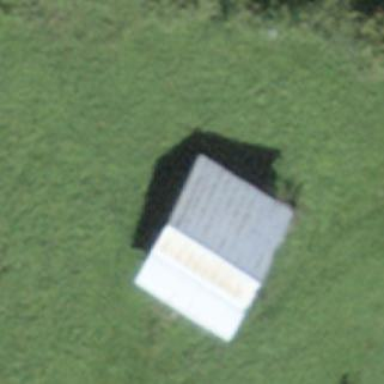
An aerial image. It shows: Rural barn.